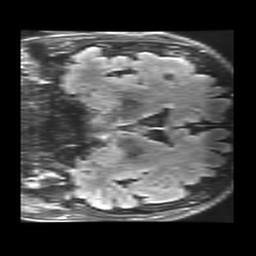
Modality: FLAIR
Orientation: coronal
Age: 77
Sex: female
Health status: healthy
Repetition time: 12 s
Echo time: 0.09782 s